Question: This is my package name: com.abc.ss
Now i have manually created a folder with package name com.abc.s in mnt/sdcard/Android/obb/com.abc.ss/main.2.com.abc.ss.obb
But when i run the sample app it says Downloading failed:
Here is my screen shot:

Here my code;
'''
public class SampleDownloaderActivity extends Activity implements IDownloaderClient {
private static final String LOG_TAG = "LVLDownloader";
private ProgressBar mPB;
private TextView mStatusText;
private TextView mProgressFraction;
private TextView mProgressPercent;
private TextView mAverageSpeed;
private TextView mTimeRemaining;
private View mDashboard;
private View mCellMessage;
private Button mPauseButton;
private Button mWiFiSettingsButton;
private boolean mStatePaused;
private int mState;
private IDownloaderService mRemoteService;
private IStub mDownloaderClientStub;
private void setState(int newState) {
if (mState != newState) {
mState = newState;
mStatusText.setText(Helpers.getDownloaderStringResourceIDFromState(newState));
}
}
private void setButtonPausedState(boolean paused) {
mStatePaused = paused;
int stringResourceID = paused ? R.string.text_button_resume :
R.string.text_button_pause;
mPauseButton.setText(stringResourceID);
}
/**
* This is a little helper class that demonstrates simple testing of an
* Expansion APK file delivered by Market. You may not wish to hard-code
* things such as file lengths into your executable... and you may wish to
* turn this code off during application development.
*/
private static class XAPKFile {
public final boolean mIsMain;
public final int mFileVersion;
public final long mFileSize;
XAPKFile(boolean isMain, int fileVersion, long fileSize) {
mIsMain = isMain;
mFileVersion = fileVersion;
mFileSize = fileSize;
}
}
/**
* Here is where you place the data that the validator will use to determine
* if the file was delivered correctly. This is encoded in the source code
* so the application can easily determine whether the file has been
* properly delivered without having to talk to the server. If the
* application is using LVL for licensing, it may make sense to eliminate
* these checks and to just rely on the server.
*/
private static final XAPKFile[] xAPKS = {
new XAPKFile(
true, // true signifies a main file
2, // the version of the APK that the file was uploaded
// against
23232840L // the length of the file in bytes
),
new XAPKFile(
false, // false signifies a patch file
4, // the version of the APK that the patch file was uploaded
// against
512860L // the length of the patch file in bytes
)
};
/**
* Go through each of the APK Expansion files defined in the structure above
* and determine if the files are present and match the required size. Free
* applications should definitely consider doing this, as this allows the
* application to be launched for the first time without having a network
* connection present. Paid applications that use LVL should probably do at
* least one LVL check that requires the network to be present, so this is
* not as necessary.
*
* @return true if they are present.
*/
boolean expansionFilesDelivered() {
for (XAPKFile xf : xAPKS) {
String fileName = Helpers.getExpansionAPKFileName(this, xf.mIsMain, xf.mFileVersion);
if (!Helpers.doesFileExist(this, fileName, xf.mFileSize, false)) {
return false;
}
}
return true;
}
/**
* Calculating a moving average for the validation speed so we don't get
* jumpy calculations for time etc.
*/
static private final float SMOOTHING_FACTOR = 0.005f;
/**
* Used by the async task
*/
private boolean mCancelValidation;
/**
* Go through each of the Expansion APK files and open each as a zip file.
* Calculate the CRC for each file and return false if any fail to match.
*
* @return true if XAPKZipFile is successful
*/
void validateXAPKZipFiles() {
AsyncTask<Object, DownloadProgressInfo, Boolean> validationTask = new AsyncTask<Object, DownloadProgressInfo, Boolean>() {
@Override
protected void onPreExecute() {
mDashboard.setVisibility(View.VISIBLE);
mCellMessage.setVisibility(View.GONE);
mStatusText.setText(R.string.text_verifying_download);
mPauseButton.setOnClickListener(new View.OnClickListener() {
@Override
public void onClick(View view) {
mCancelValidation = true;
}
});
mPauseButton.setText(R.string.text_button_cancel_verify);
super.onPreExecute();
}
@Override
protected Boolean doInBackground(Object... params) {
for (XAPKFile xf : xAPKS) {
String fileName = Helpers.getExpansionAPKFileName(
SampleDownloaderActivity.this,
xf.mIsMain, xf.mFileVersion);
if (!Helpers.doesFileExist(SampleDownloaderActivity.this, fileName,
xf.mFileSize, false)) {
return false;
}
fileName = Helpers
.generateSaveFileName(SampleDownloaderActivity.this, fileName);
ZipResourceFile zrf;
byte[] buf = new byte[1024 * 256];
try {
zrf = new ZipResourceFile(fileName);
ZipEntryRO[] entries = zrf.getAllEntries();
/**
* First calculate the total compressed length
*/
long totalCompressedLength = 0;
for (ZipEntryRO entry : entries) {
totalCompressedLength += entry.mCompressedLength;
}
float averageVerifySpeed = 0;
long totalBytesRemaining = totalCompressedLength;
long timeRemaining;
/**
* Then calculate a CRC for every file in the Zip file,
* comparing it to what is stored in the Zip directory.
* Note that for compressed Zip files we must extract
* the contents to do this comparison.
*/
for (ZipEntryRO entry : entries) {
if (-1 != entry.mCRC32) {
long length = entry.mUncompressedLength;
CRC32 crc = new CRC32();
DataInputStream dis = null;
try {
dis = new DataInputStream(
zrf.getInputStream(entry.mFileName));
long startTime = SystemClock.uptimeMillis();
while (length > 0) {
int seek = (int) (length > buf.length ? buf.length
: length);
dis.readFully(buf, 0, seek);
crc.update(buf, 0, seek);
length -= seek;
long currentTime = SystemClock.uptimeMillis();
long timePassed = currentTime - startTime;
if (timePassed > 0) {
float currentSpeedSample = (float) seek
/ (float) timePassed;
if (0 != averageVerifySpeed) {
averageVerifySpeed = SMOOTHING_FACTOR
* currentSpeedSample
+ (1 - SMOOTHING_FACTOR)
* averageVerifySpeed;
} else {
averageVerifySpeed = currentSpeedSample;
}
totalBytesRemaining -= seek;
timeRemaining = (long) (totalBytesRemaining / averageVerifySpeed);
this.publishProgress(
new DownloadProgressInfo(
totalCompressedLength,
totalCompressedLength
- totalBytesRemaining,
timeRemaining,
averageVerifySpeed)
);
}
startTime = currentTime;
if (mCancelValidation) {
return true;
}
}
if (crc.getValue() != entry.mCRC32) {
Log.e(Constants.TAG,
"CRC does not match for entry: "
+ entry.mFileName);
Log.e(Constants.TAG,
"In file: " + entry.getZipFileName());
return false;
}
} finally {
if (null != dis) {
dis.close();
}
}
}
}
} catch (IOException e) {
e.printStackTrace();
return false;
}
}
return true;
}
@Override
protected void onProgressUpdate(DownloadProgressInfo... values) {
onDownloadProgress(values[0]);
super.onProgressUpdate(values);
}
@Override
protected void onPostExecute(Boolean result) {
if (result) {
mDashboard.setVisibility(View.VISIBLE);
mCellMessage.setVisibility(View.GONE);
mStatusText.setText(R.string.text_validation_complete);
mPauseButton.setOnClickListener(new View.OnClickListener() {
@Override
public void onClick(View view) {
finish();
}
});
mPauseButton.setText(android.R.string.ok);
} else {
mDashboard.setVisibility(View.VISIBLE);
mCellMessage.setVisibility(View.GONE);
mStatusText.setText(R.string.text_validation_failed);
mPauseButton.setOnClickListener(new View.OnClickListener() {
@Override
public void onClick(View view) {
finish();
}
});
mPauseButton.setText(android.R.string.cancel);
}
super.onPostExecute(result);
}
};
validationTask.execute(new Object());
}
/**
* If the download isn't present, we initialize the download UI. This ties
* all of the controls into the remote service calls.
*/
private void initializeDownloadUI() {
mDownloaderClientStub = DownloaderClientMarshaller.CreateStub
(this, SampleDownloaderService.class);
setContentView(R.layout.main);
mPB = (ProgressBar) findViewById(R.id.progressBar);
mStatusText = (TextView) findViewById(R.id.statusText);
mProgressFraction = (TextView) findViewById(R.id.progressAsFraction);
mProgressPercent = (TextView) findViewById(R.id.progressAsPercentage);
mAverageSpeed = (TextView) findViewById(R.id.progressAverageSpeed);
mTimeRemaining = (TextView) findViewById(R.id.progressTimeRemaining);
mDashboard = findViewById(R.id.downloaderDashboard);
mCellMessage = findViewById(R.id.approveCellular);
mPauseButton = (Button) findViewById(R.id.pauseButton);
mWiFiSettingsButton = (Button) findViewById(R.id.wifiSettingsButton);
mPauseButton.setOnClickListener(new View.OnClickListener() {
@Override
public void onClick(View view) {
if (mStatePaused) {
mRemoteService.requestContinueDownload();
} else {
mRemoteService.requestPauseDownload();
}
setButtonPausedState(!mStatePaused);
}
});
mWiFiSettingsButton.setOnClickListener(new View.OnClickListener() {
@Override
public void onClick(View v) {
startActivity(new Intent(Settings.ACTION_WIFI_SETTINGS));
}
});
Button resumeOnCell = (Button) findViewById(R.id.resumeOverCellular);
resumeOnCell.setOnClickListener(new View.OnClickListener() {
@Override
public void onClick(View view) {
mRemoteService.setDownloadFlags(IDownloaderService.FLAGS_DOWNLOAD_OVER_CELLULAR);
mRemoteService.requestContinueDownload();
mCellMessage.setVisibility(View.GONE);
}
});
}
/**
* Called when the activity is first create; we wouldn't create a layout in
* the case where we have the file and are moving to another activity
* without downloading.
*/
@Override
public void onCreate(Bundle savedInstanceState) {
super.onCreate(savedInstanceState);
/**
* Both downloading and validation make use of the "download" UI
*/
initializeDownloadUI();
/**
* Before we do anything, are the files we expect already here and
* delivered (presumably by Market) For free titles, this is probably
* worth doing. (so no Market request is necessary)
*/
if (!expansionFilesDelivered()) {
try {
Intent launchIntent = SampleDownloaderActivity.this
.getIntent();
Intent intentToLaunchThisActivityFromNotification = new Intent(
SampleDownloaderActivity
.this, SampleDownloaderActivity.this.getClass());
intentToLaunchThisActivityFromNotification.setFlags(Intent.FLAG_ACTIVITY_NEW_TASK |
Intent.FLAG_ACTIVITY_CLEAR_TOP);
intentToLaunchThisActivityFromNotification.setAction(launchIntent.getAction());
if (launchIntent.getCategories() != null) {
for (String category : launchIntent.getCategories()) {
intentToLaunchThisActivityFromNotification.addCategory(category);
}
}
// Build PendingIntent used to open this activity from
// Notification
PendingIntent pendingIntent = PendingIntent.getActivity(
SampleDownloaderActivity.this,
0, intentToLaunchThisActivityFromNotification,
PendingIntent.FLAG_UPDATE_CURRENT);
// Request to start the download
int startResult = DownloaderClientMarshaller.startDownloadServiceIfRequired(this,
pendingIntent, SampleDownloaderService.class);
if (startResult != DownloaderClientMarshaller.NO_DOWNLOAD_REQUIRED) {
// The DownloaderService has started downloading the files,
// show progress
initializeDownloadUI();
return;
} // otherwise, download not needed so we fall through to
// starting the movie
} catch (NameNotFoundException e) {
Log.e(LOG_TAG, "Cannot find own package! MAYDAY!");
e.printStackTrace();
}
} else {
validateXAPKZipFiles();
}
}
/**
* Connect the stub to our service on start.
*/
@Override
protected void onStart() {
if (null != mDownloaderClientStub) {
mDownloaderClientStub.connect(this);
}
super.onStart();
}
/**
* Disconnect the stub from our service on stop
*/
@Override
protected void onStop() {
if (null != mDownloaderClientStub) {
mDownloaderClientStub.disconnect(this);
}
super.onStop();
}
/**
* Critical implementation detail. In onServiceConnected we create the
* remote service and marshaler. This is how we pass the client information
* back to the service so the client can be properly notified of changes. We
* must do this every time we reconnect to the service.
*/
@Override
public void onServiceConnected(Messenger m) {
mRemoteService = DownloaderServiceMarshaller.CreateProxy(m);
mRemoteService.onClientUpdated(mDownloaderClientStub.getMessenger());
}
/**
* The download state should trigger changes in the UI --- it may be useful
* to show the state as being indeterminate at times. This sample can be
* considered a guideline.
*/
@Override
public void onDownloadStateChanged(int newState) {
setState(newState);
boolean showDashboard = true;
boolean showCellMessage = false;
boolean paused;
boolean indeterminate;
switch (newState) {
case IDownloaderClient.STATE_IDLE:
// STATE_IDLE means the service is listening, so it's
// safe to start making calls via mRemoteService.
paused = false;
indeterminate = true;
break;
case IDownloaderClient.STATE_CONNECTING:
case IDownloaderClient.STATE_FETCHING_URL:
showDashboard = true;
paused = false;
indeterminate = true;
break;
case IDownloaderClient.STATE_DOWNLOADING:
paused = false;
showDashboard = true;
indeterminate = false;
break;
case IDownloaderClient.STATE_FAILED_CANCELED:
case IDownloaderClient.STATE_FAILED:
case IDownloaderClient.STATE_FAILED_FETCHING_URL:
case IDownloaderClient.STATE_FAILED_UNLICENSED:
paused = true;
showDashboard = false;
indeterminate = false;
break;
case IDownloaderClient.STATE_PAUSED_NEED_CELLULAR_PERMISSION:
case IDownloaderClient.STATE_PAUSED_WIFI_DISABLED_NEED_CELLULAR_PERMISSION:
showDashboard = false;
paused = true;
indeterminate = false;
showCellMessage = true;
break;
case IDownloaderClient.STATE_PAUSED_BY_REQUEST:
paused = true;
indeterminate = false;
break;
case IDownloaderClient.STATE_PAUSED_ROAMING:
case IDownloaderClient.STATE_PAUSED_SDCARD_UNAVAILABLE:
paused = true;
indeterminate = false;
break;
case IDownloaderClient.STATE_COMPLETED:
showDashboard = false;
paused = false;
indeterminate = false;
validateXAPKZipFiles();
return;
default:
paused = true;
indeterminate = true;
showDashboard = true;
}
int newDashboardVisibility = showDashboard ? View.VISIBLE : View.GONE;
if (mDashboard.getVisibility() != newDashboardVisibility) {
mDashboard.setVisibility(newDashboardVisibility);
}
int cellMessageVisibility = showCellMessage ? View.VISIBLE : View.GONE;
if (mCellMessage.getVisibility() != cellMessageVisibility) {
mCellMessage.setVisibility(cellMessageVisibility);
}
mPB.setIndeterminate(indeterminate);
setButtonPausedState(paused);
}
/**
* Sets the state of the various controls based on the progressinfo object
* sent from the downloader service.
*/
@Override
public void onDownloadProgress(DownloadProgressInfo progress) {
mAverageSpeed.setText(getString(R.string.kilobytes_per_second,
Helpers.getSpeedString(progress.mCurrentSpeed)));
mTimeRemaining.setText(getString(R.string.time_remaining,
Helpers.getTimeRemaining(progress.mTimeRemaining)));
//mAverageSpeed.setText("" + Helpers.getSpeedString(progress.mCurrentSpeed));
// mTimeRemaining.setText("" + Helpers.getTimeRemaining(progress.mTimeRemaining));
progress.mOverallTotal = progress.mOverallTotal;
mPB.setMax((int) (progress.mOverallTotal >> 8));
mPB.setProgress((int) (progress.mOverallProgress >> 8));
mProgressPercent.setText(Long.toString(progress.mOverallProgress
* 100 /
progress.mOverallTotal) + "%");
mProgressFraction.setText(Helpers.getDownloadProgressString
(progress.mOverallProgress,
progress.mOverallTotal));
}
@Override
protected void onDestroy() {
this.mCancelValidation = true;
super.onDestroy();
}
}
'''
what is wrong with this?
EDIT:
XAPKFile[] xAPK is the place where we have given like its a main,filesize and version code
expansionFilesDelivered() is the method where it checks for the filename
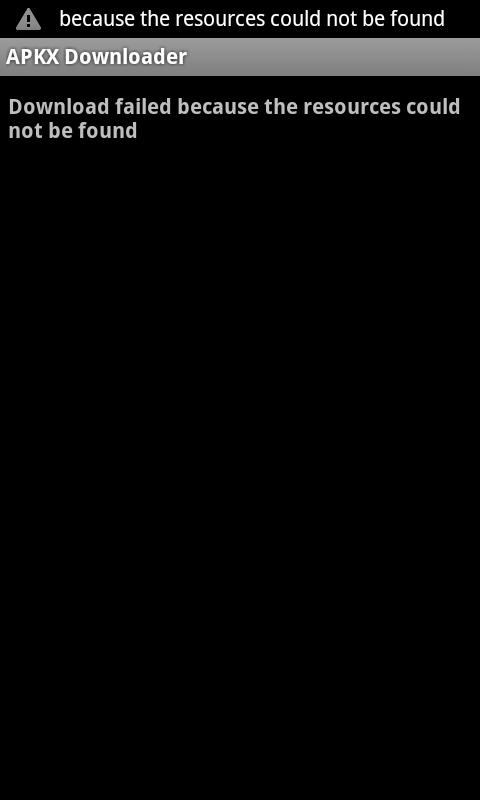
Answer: looks like Condition failed to find your file in sdcard
'''
boolean expansionFilesDelivered() {
for (XAPKFile xf : xAPKS) {
String fileName = Helpers.getExpansionAPKFileName(this, xf.mIsBase, xf.mFileVersion);
if (!Helpers.doesFileExist(this, fileName, xf.mFileSize, false))
return false;
}
return true;
}
'''
have put the fake file in exact directory?
'''
private final static String EXP_PATH = "/Android/obb/";
static String[] getAPKExpansionFiles(Context ctx, int mainVersion, int patchVersion) {
String packageName = ctx.getPackageName();
Vector<String> ret = new Vector<String>();
if (Environment.getExternalStorageState().equals(Environment.MEDIA_MOUNTED)) {
// Build the full path to the app's expansion files
File root = Environment.getExternalStorageDirectory();
File expPath = new File(root.toString() + EXP_PATH + packageName);
// Check that expansion file path exists
if (expPath.exists()) {
if ( mainVersion > 0 ) {
String strMainPath = expPath + File.separator + "main." +
mainVersion + "." + packageName + ".obb";
File main = new File(strMainPath);
if ( main.isFile() ) {
ret.add(strMainPath);
}
}
if ( patchVersion > 0 ) {
String strPatchPath = expPath + File.separator + "patch." +
mainVersion + "." + packageName + ".obb";
File main = new File(strPatchPath);
if ( main.isFile() ) {
ret.add(strPatchPath);
}
}
}
}
String[] retArray = new String[ret.size()];
ret.toArray(retArray);
return retArray;
}
'''
you should push the (obb fake file) file in here (com.your.packagename)

'''
String xapkFilePath = getAPKExpansionFiles(SampleDownloaderActivity.this);
Log.d("CopyFromAPKEXP", "OBBFileName: " + xapkFilePath);
String exportDirectory = Environment
.getExternalStorageDirectory().getAbsolutePath()
+ "/Android/data/"
+ SampleDownloaderActivity.this.getPackageName()
+ "/files/";
File exportDirectoryFilepath = new File(exportDirectory);
exportDirectoryFilepath.mkdirs();
'''